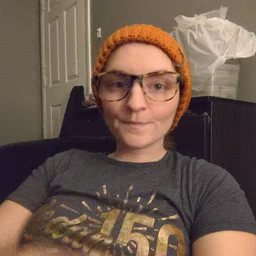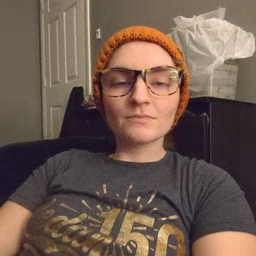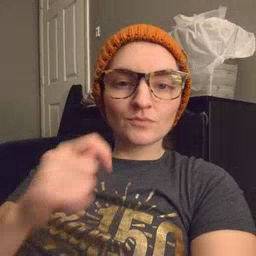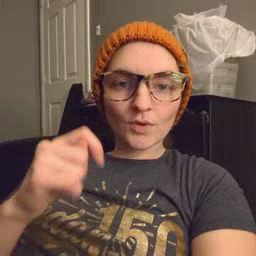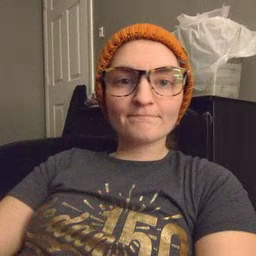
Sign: toy